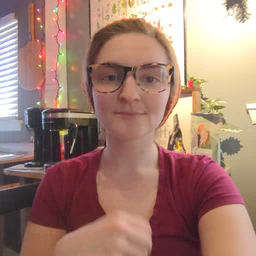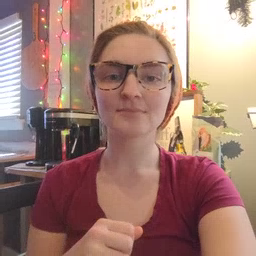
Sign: please